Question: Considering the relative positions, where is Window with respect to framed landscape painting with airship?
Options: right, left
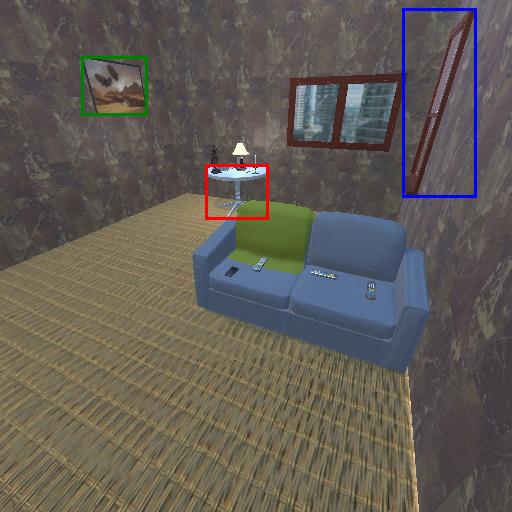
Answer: right